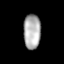
Tissue: lung
Cell type: Epithelial cells
Senescence score: 0.2098
Nuclear area (px): 587
Mean DAPI intensity: 173.516